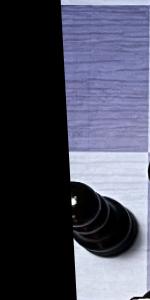
Label: Pawn_Black